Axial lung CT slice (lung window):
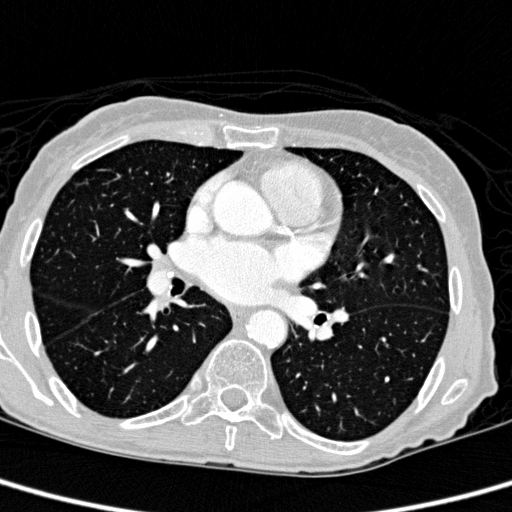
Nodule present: no